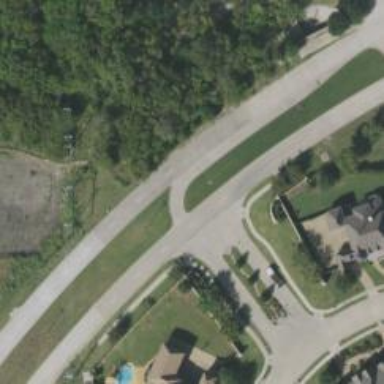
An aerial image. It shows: Secondary link road.